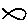
Label: fish